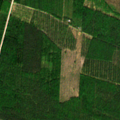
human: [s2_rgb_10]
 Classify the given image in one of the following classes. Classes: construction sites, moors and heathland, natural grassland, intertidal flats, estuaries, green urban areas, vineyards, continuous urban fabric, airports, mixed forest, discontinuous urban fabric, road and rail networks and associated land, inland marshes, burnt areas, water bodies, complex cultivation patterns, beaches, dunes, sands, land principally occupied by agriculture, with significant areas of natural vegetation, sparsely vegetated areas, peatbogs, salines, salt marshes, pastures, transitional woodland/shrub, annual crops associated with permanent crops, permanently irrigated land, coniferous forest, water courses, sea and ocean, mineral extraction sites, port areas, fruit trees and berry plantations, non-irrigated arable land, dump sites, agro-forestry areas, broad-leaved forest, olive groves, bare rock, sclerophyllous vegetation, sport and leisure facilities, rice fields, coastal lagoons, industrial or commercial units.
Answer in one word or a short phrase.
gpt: coniferous forest, mixed forest, peatbogs